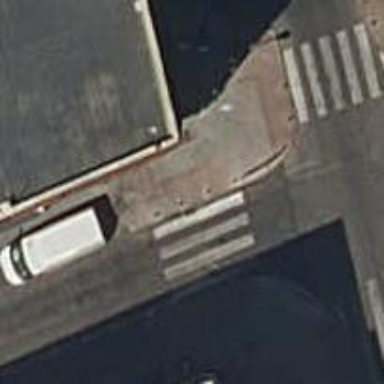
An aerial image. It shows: Marked road crossing.